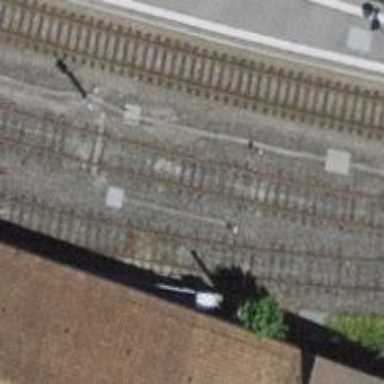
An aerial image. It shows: Abandoned railway yard with one track.